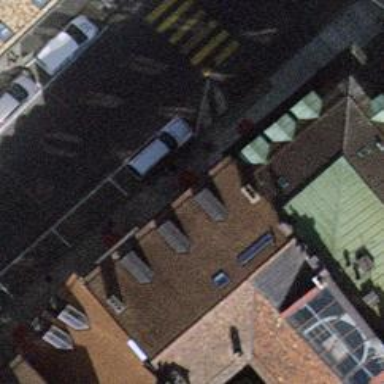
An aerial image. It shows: Restaurant.